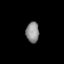
Tissue: lung
Cell type: Myeloid cells
Senescence score: 0.5703
Nuclear area (px): 262
Mean DAPI intensity: 142.214